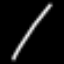
Label: line